Field crop: maize
Growth stage: 2
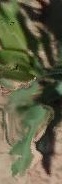
Species: maize